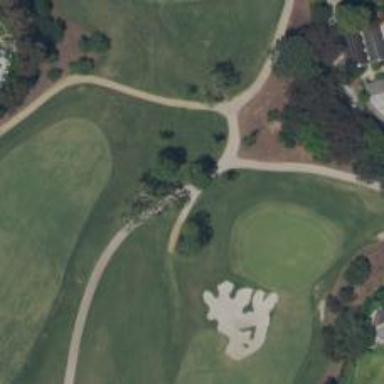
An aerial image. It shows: Path for golf carts.